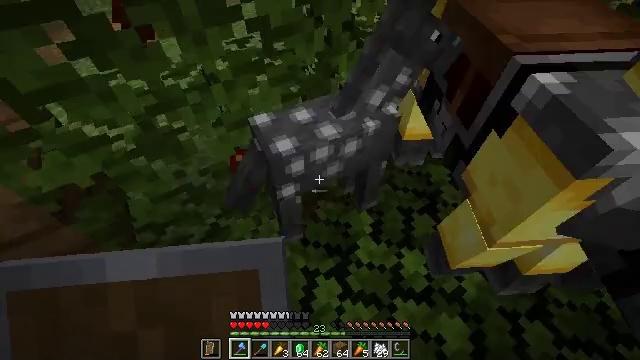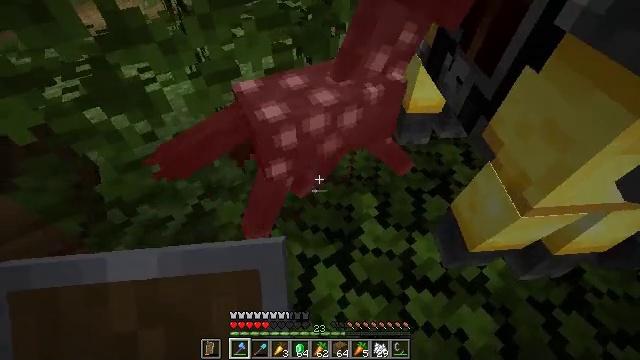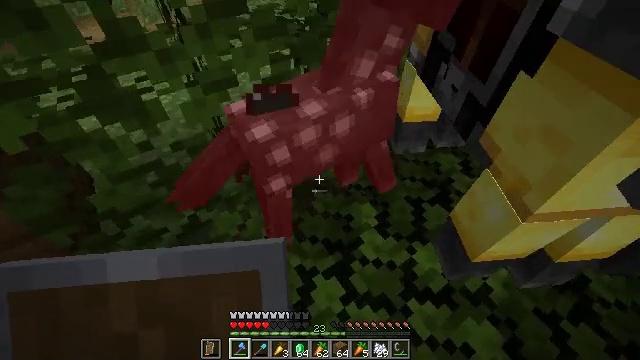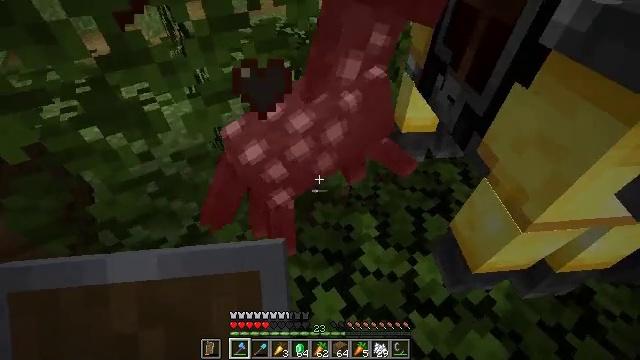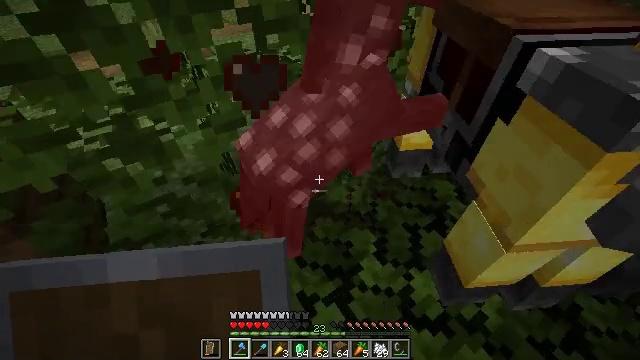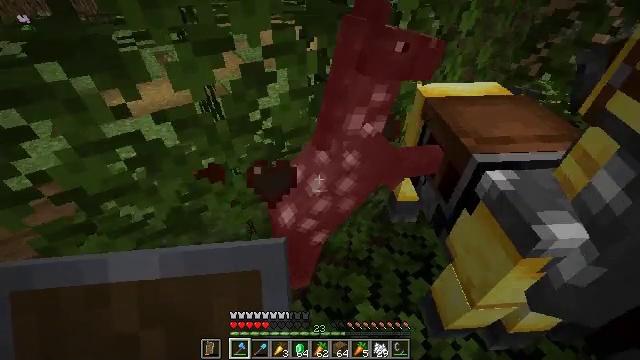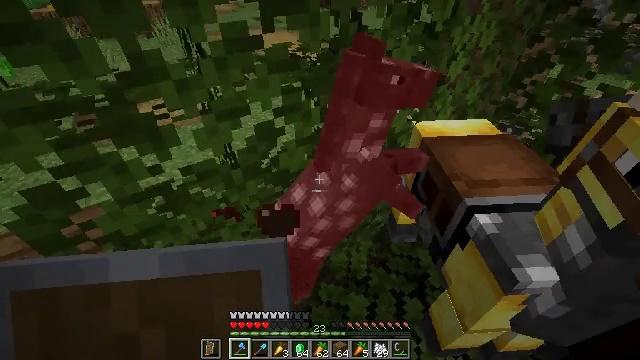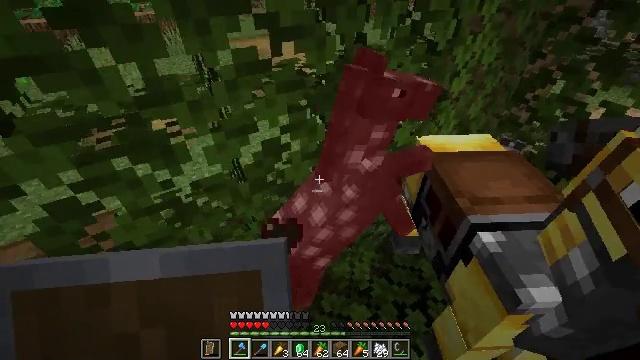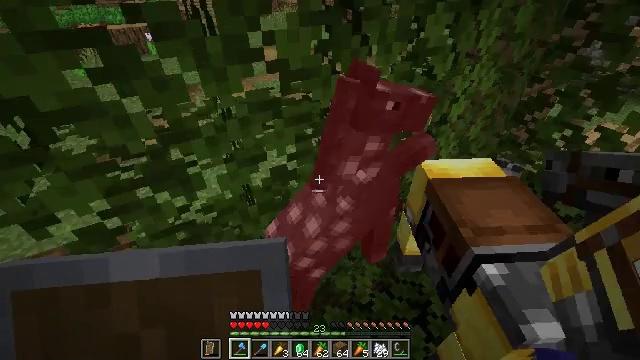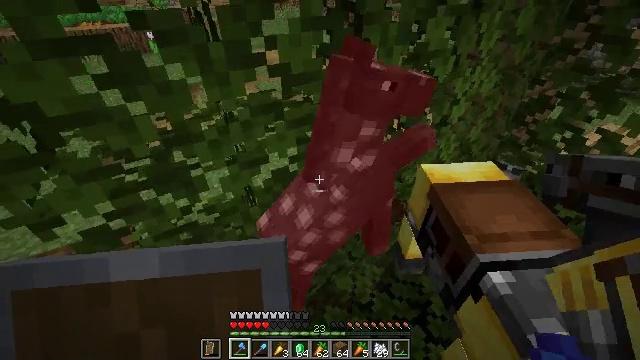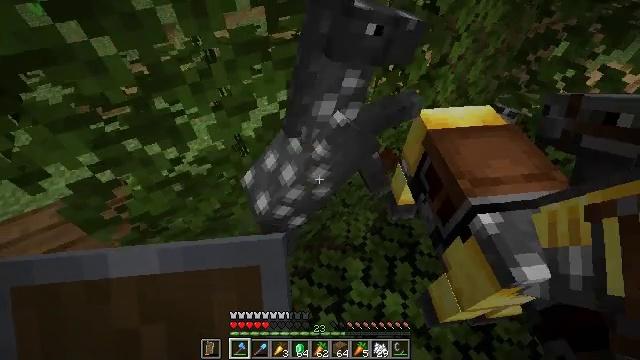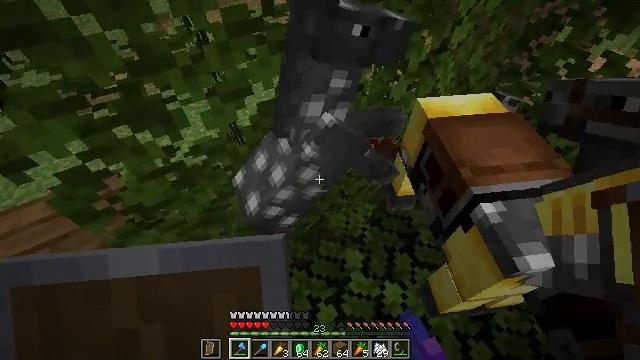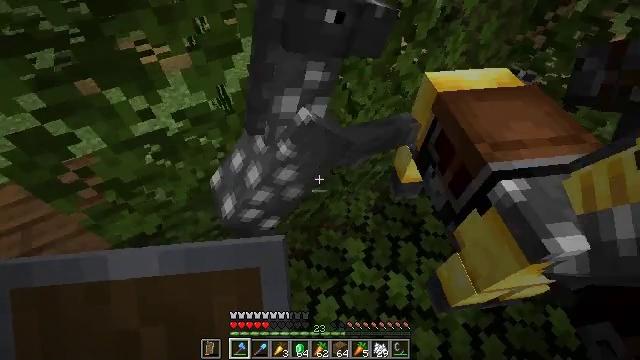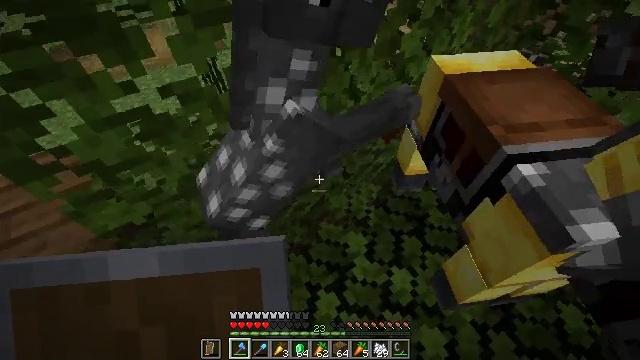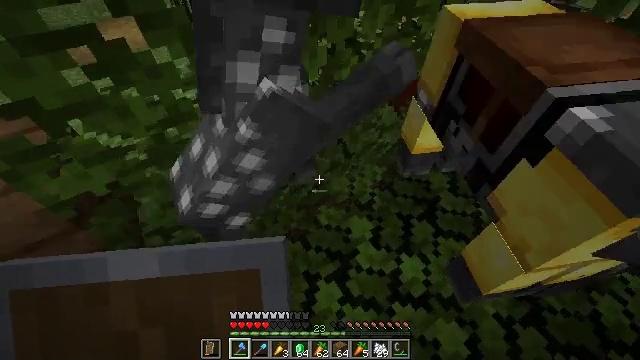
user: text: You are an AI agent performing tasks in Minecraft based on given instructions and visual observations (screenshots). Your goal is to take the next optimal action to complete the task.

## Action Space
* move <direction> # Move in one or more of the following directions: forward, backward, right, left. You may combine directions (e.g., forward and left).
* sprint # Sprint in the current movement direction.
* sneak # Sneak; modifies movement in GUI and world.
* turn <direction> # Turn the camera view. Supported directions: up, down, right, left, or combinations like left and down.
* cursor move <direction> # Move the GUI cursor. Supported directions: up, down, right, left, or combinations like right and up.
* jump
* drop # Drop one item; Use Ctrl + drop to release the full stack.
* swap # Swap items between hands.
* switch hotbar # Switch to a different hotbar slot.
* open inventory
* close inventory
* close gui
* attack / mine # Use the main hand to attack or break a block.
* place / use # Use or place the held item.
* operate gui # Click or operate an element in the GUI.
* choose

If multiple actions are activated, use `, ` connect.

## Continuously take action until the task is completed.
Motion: motion action
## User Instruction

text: Hunt animals.
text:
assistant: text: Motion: no_op
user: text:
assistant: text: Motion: turn up
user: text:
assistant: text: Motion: turn up
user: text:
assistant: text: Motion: turn up, jump
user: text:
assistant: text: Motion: turn left and up, jump
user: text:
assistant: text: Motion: jump
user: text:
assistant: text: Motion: turn left and up, jump
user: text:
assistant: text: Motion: turn left and up, jump
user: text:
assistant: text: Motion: jump
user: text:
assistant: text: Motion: turn right and down, attack / mine, jump
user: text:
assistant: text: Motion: turn down, attack / mine
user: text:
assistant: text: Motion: attack / mine
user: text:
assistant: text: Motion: attack / mine
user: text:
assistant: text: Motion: no_op
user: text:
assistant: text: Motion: jump